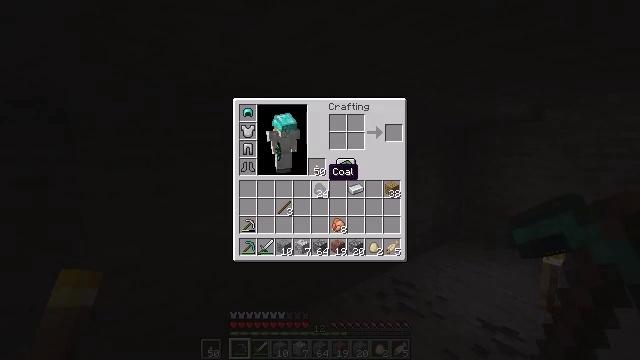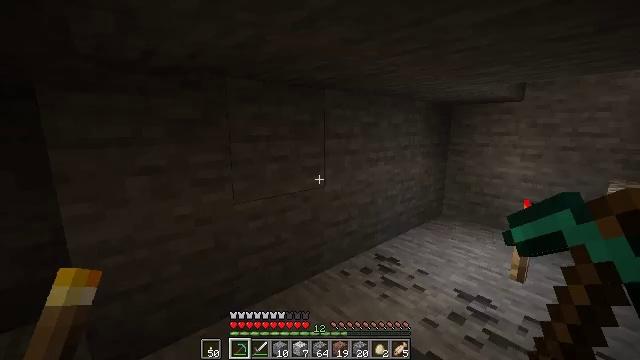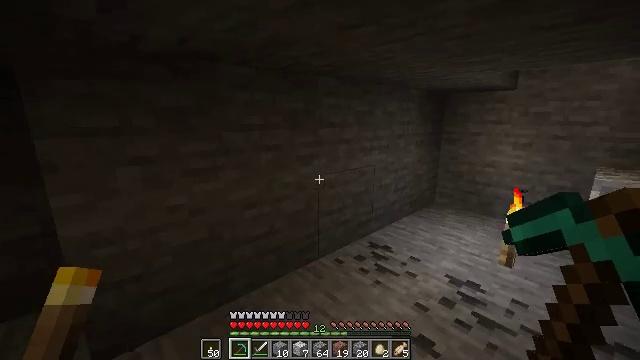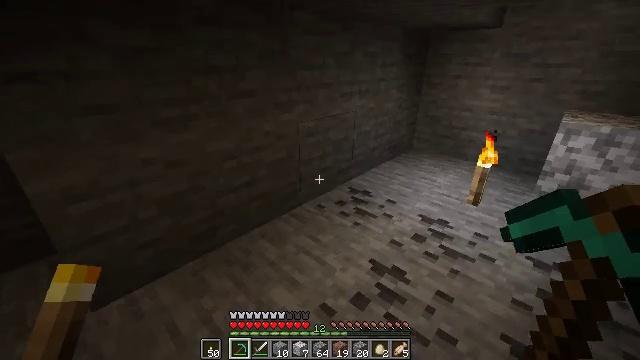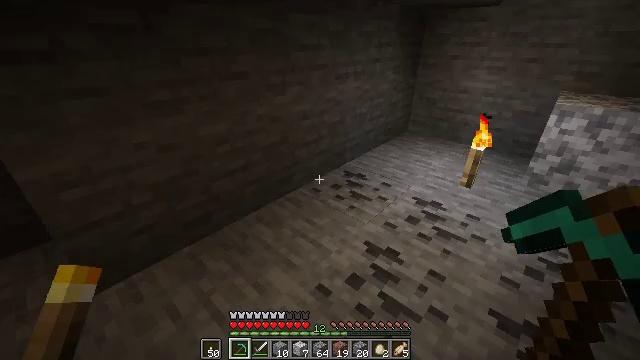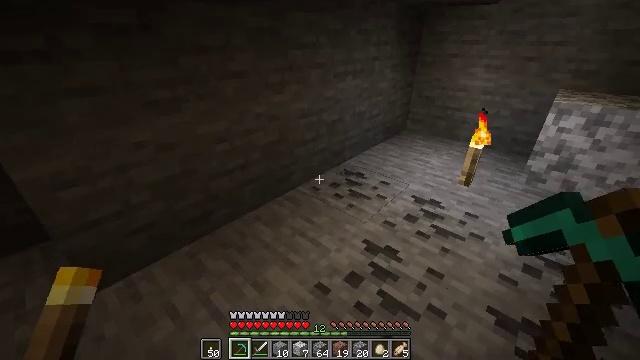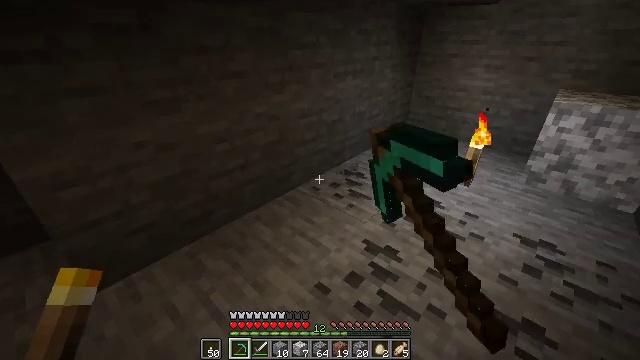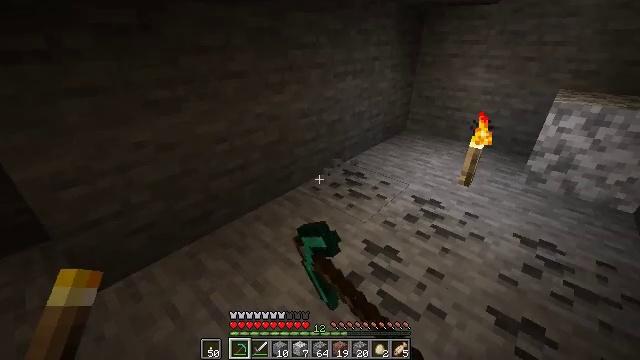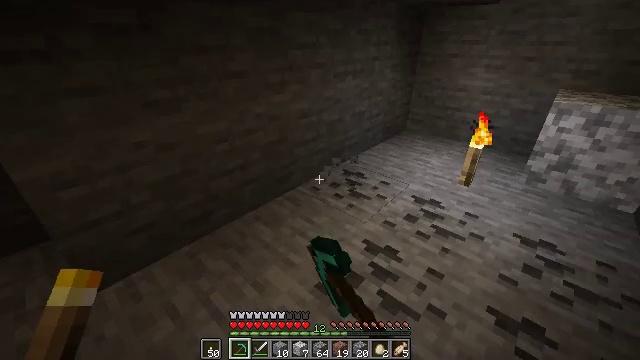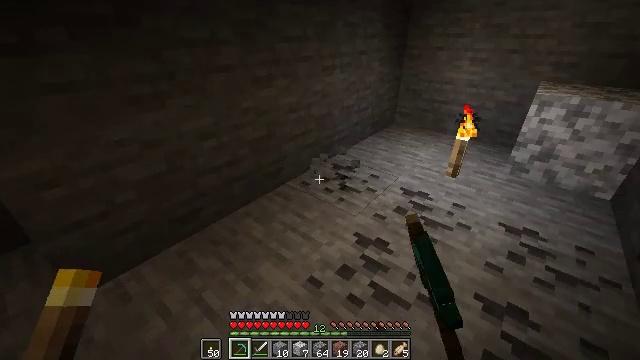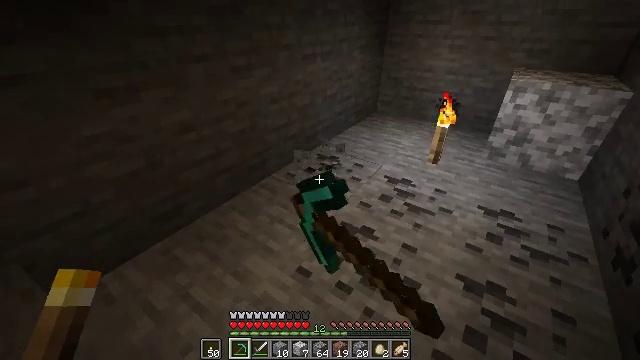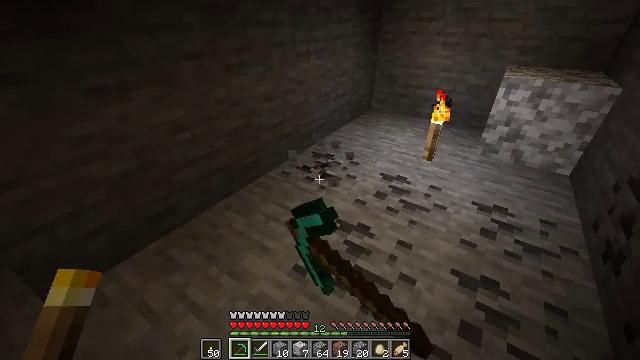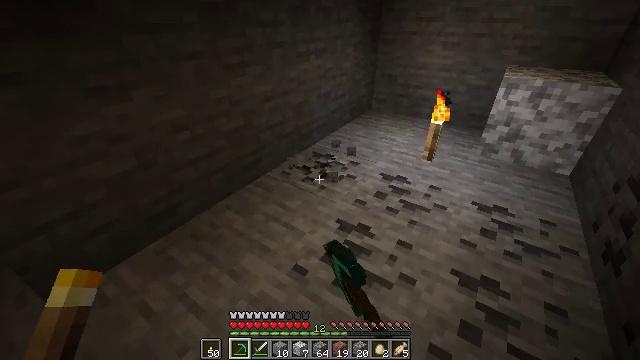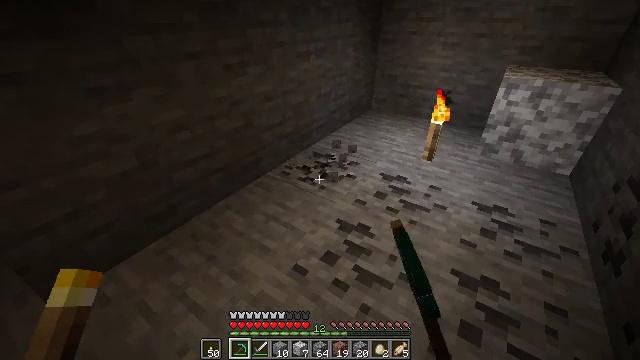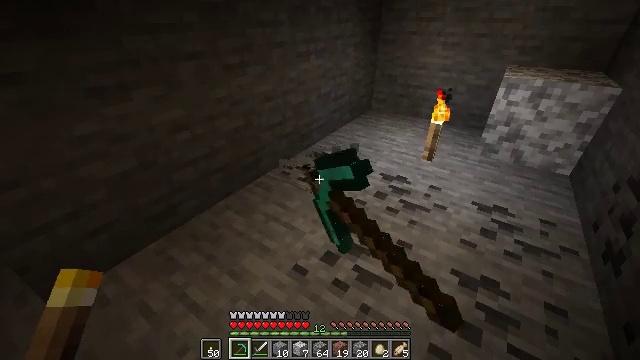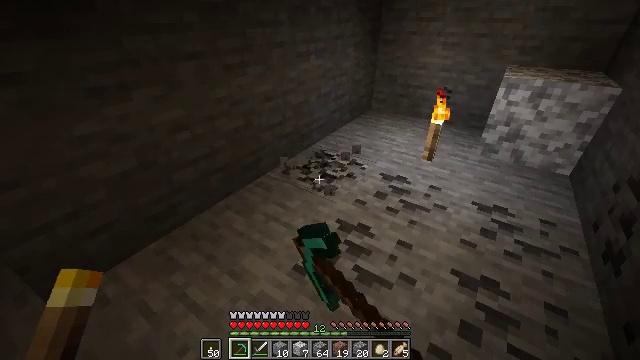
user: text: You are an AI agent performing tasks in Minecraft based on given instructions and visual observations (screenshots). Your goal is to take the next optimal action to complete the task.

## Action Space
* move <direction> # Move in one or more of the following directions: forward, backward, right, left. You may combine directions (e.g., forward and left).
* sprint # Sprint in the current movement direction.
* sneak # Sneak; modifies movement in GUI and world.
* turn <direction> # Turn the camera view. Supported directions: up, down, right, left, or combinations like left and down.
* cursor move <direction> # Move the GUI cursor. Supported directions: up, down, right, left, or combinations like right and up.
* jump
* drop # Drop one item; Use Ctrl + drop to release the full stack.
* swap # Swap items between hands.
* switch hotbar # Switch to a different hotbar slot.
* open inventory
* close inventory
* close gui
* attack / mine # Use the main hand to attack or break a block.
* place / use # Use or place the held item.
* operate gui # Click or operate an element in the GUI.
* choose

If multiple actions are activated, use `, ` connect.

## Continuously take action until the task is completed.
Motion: motion action
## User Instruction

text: Extract coal from the ore block.
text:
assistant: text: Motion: cursor move right and down
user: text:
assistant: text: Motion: turn right and down
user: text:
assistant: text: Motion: turn right and down
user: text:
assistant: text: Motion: turn right and down
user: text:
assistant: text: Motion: attack / mine
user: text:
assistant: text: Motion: attack / mine
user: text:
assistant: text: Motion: attack / mine
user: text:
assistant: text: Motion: attack / mine
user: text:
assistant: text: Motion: turn right and down, attack / mine
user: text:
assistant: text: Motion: turn right and down, attack / mine
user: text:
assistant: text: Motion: turn right, attack / mine
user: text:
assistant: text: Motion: attack / mine
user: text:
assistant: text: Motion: attack / mine
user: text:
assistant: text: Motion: attack / mine
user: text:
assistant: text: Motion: attack / mine
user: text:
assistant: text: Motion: attack / mine
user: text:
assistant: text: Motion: attack / mine
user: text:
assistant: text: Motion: attack / mine
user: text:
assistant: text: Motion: attack / mine
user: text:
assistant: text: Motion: attack / mine
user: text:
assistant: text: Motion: move left, attack / mine
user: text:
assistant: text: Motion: move forward and move left, attack / mine
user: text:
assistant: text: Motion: attack / mine